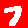
Digit: 7